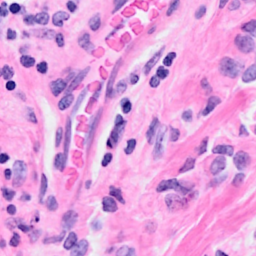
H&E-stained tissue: Breast